Aerial crown-view tile of a tropical tree (Barro Colorado Island, Panama), acquired 20241112:
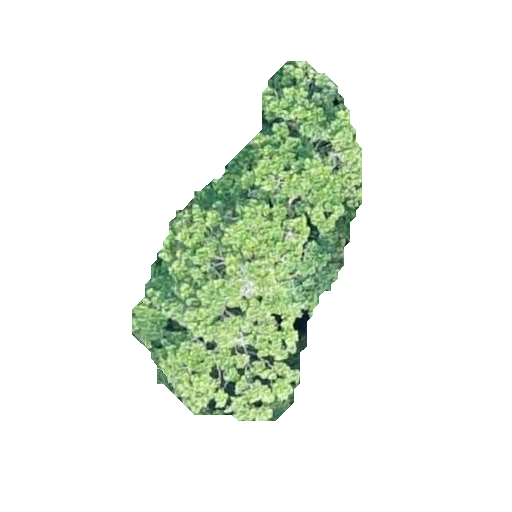
Species: Simarouba amara
GBIF accepted scientific name: Simarouba amara
Crown area: 76.112 m²